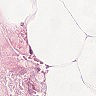
Metastatic tissue present: no